Question:
i want this
'''
array([[2600, 11749, 9], [976, 16, 2, ...],...)
'''
But I don't know why single quotes are printed. What should I do?
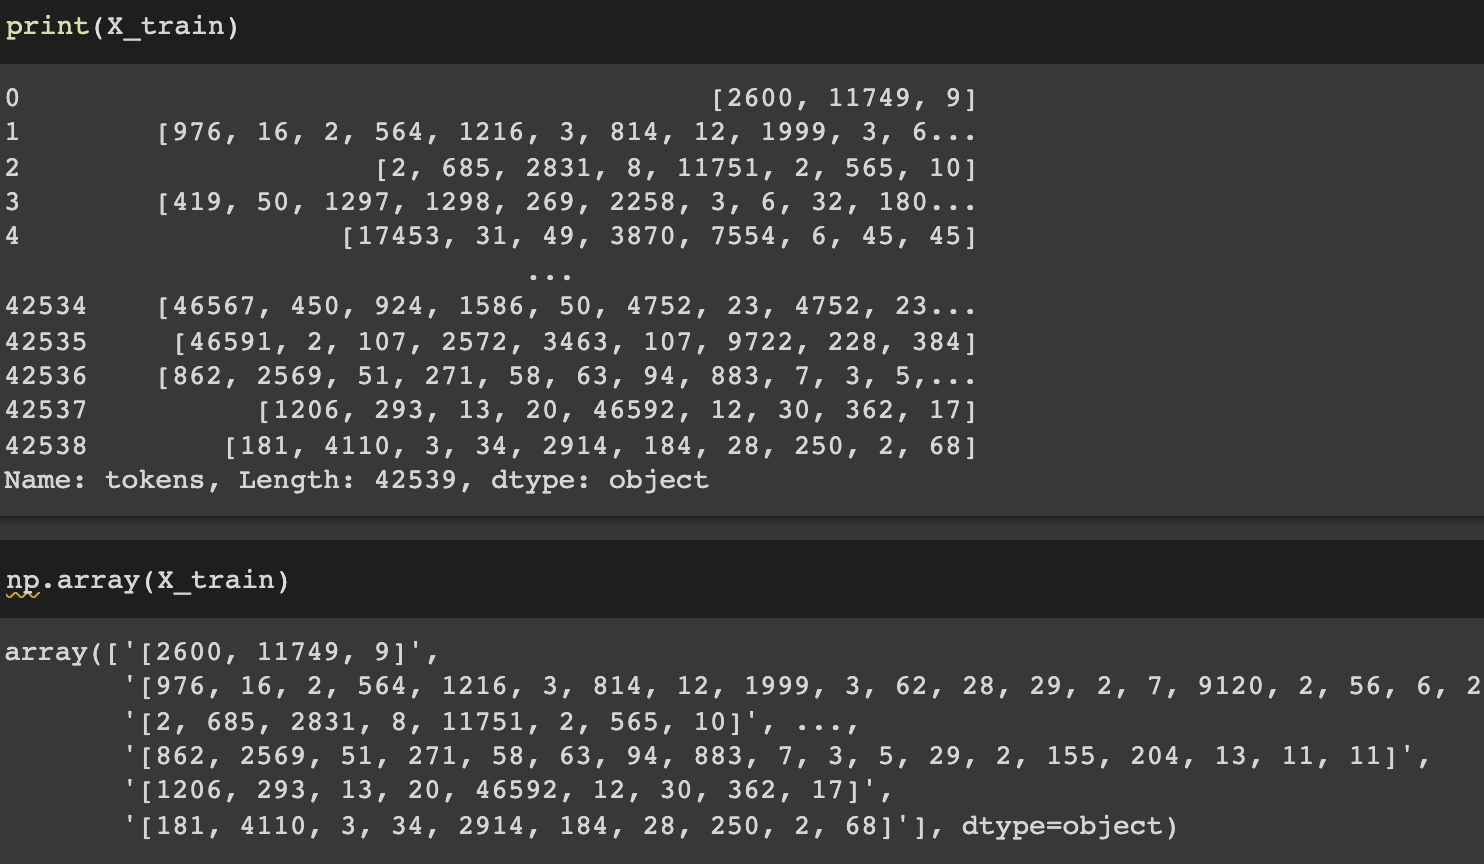
Answer: It looks like each row in 'X_train' is a string rather than a list, so I think you need to convert those strings to lists. I think this should do it:
'''
X_train = pd.Series([[int(x) for x in string.strip('[]').split(',')] for string in X_train.tolist()])
'''